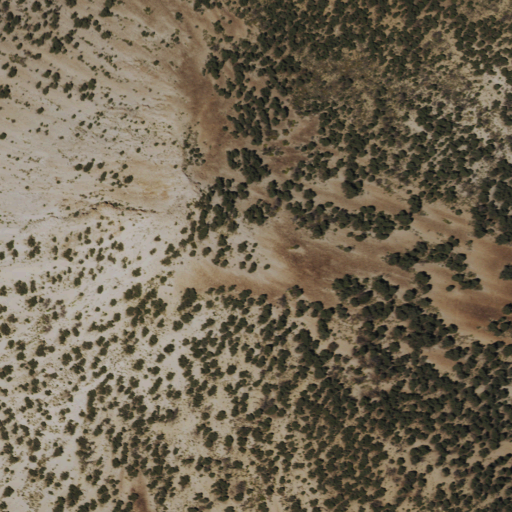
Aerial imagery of mountain in Nevada named Wahguyhe Peak containing shrub and evergreen forest